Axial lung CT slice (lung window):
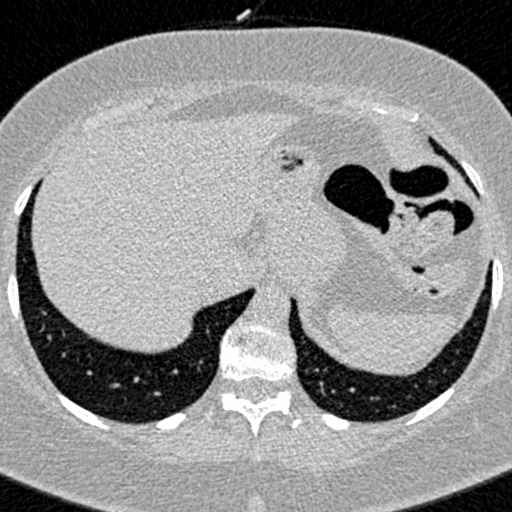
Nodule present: no